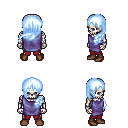
a pixel art fantasy rpg character, male body template, skeleton, chain tabard jacket, red pants, white cyan left-swept hairstyle, brown shoes, four views (front, back, left, right), 2x2 character sprite sheet, small pixel art, hard edges, no anti-aliasing